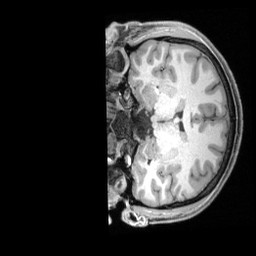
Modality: T1w
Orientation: coronal
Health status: healthy
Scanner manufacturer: siemens
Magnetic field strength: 3 T
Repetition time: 2.4 s
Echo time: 0.00201 s